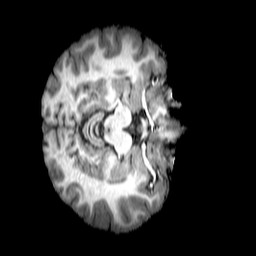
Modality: T1w
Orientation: axial